Question: I need to sort a point array (a point is a struct with two 'float' types - one for 'x' and one for 'y') in a special fashion.
The points have to be sorted so when they are traversed, they form a zig-zag pattern starting at the , moving to the , then down to the , to the and so on.

I need this to be able to convert arbitrary polygons to triangle strip arrays which I can then draw using GLes. , by either using pointers (ie. passing and rearranging the pointers to the point structures) or by copying and moving the data in the structures directly?
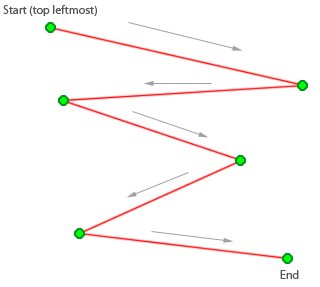
Answer: You seem to presenting us with an already reduced version of your original problem, believing that you are on the right path to the solution. I might be wrong, but it doesn't look like you are.
It seems (judging by your other questions) that you are ultimately looking for a . And, quite possibly, a triangulation of a or (as opposed to a set of independent points). If so, I'd suggest you take a look at some basic triangulation algorithms, like the one based on monotone decomposition. The problem you present here actually looks like a [possibly misguided] attempt to do something similar to monotone decomposition.